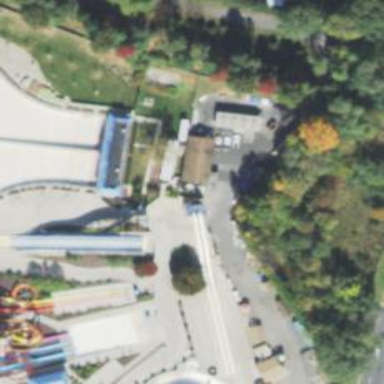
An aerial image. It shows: Water slide attraction.